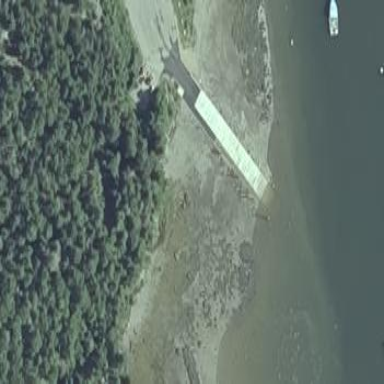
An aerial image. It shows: Dock by the waterway.